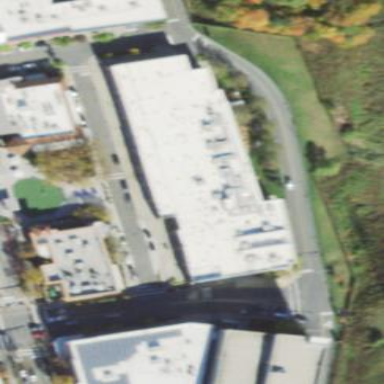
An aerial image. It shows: Commercial building.